Question: In my application i have created a alert dialog with rounded corners issue is it fills the screen by width as the below image.How to avoid that please help me.I have pasted the coding

MainActivity.java
'''
public class MainActivity extends Activity implements OnClickListener{
private static final int ALERT_DIALOG = 1;
Dialog dialog;
Context context;
@Override
public void onCreate( Bundle savedInstanceState )
{
super.onCreate( savedInstanceState );
setContentView( R.layout.activity_main );
Button b = (Button)findViewById(R.id.button1);
b.setOnClickListener(new OnClickListener()
{
@Override
public void onClick(View arg0) {
// TODO Auto-generated method stub
showDialog( ALERT_DIALOG );
}
}
);
}
@TargetApi(Build.VERSION_CODES.HONEYCOMB)
@Override
protected Dialog onCreateDialog( int id ){
if ( id == ALERT_DIALOG )
{
//ContextThemeWrapper ctw = new ContextThemeWrapper( this, R.style.MyTheme );
AlertDialog.Builder builder= new AlertDialog.Builder( this, R.style.MyTheme );
builder.setMessage( "Hello World" )
.setTitle( "Alert Dialog" )
.setIcon( android.R.drawable.ic_dialog_alert )
.setCancelable( false )
.setPositiveButton( "No", new DialogInterface.OnClickListener()
{
public void onClick( DialogInterface dialog, int which )
{
// dialog.dismiss();
}
})
.setNegativeButton( "Yes", new DialogInterface.OnClickListener()
{
public void onClick( DialogInterface dialog, int which )
{
dialog.dismiss();
}
});
dialog = builder.create();
}
if ( dialog1 == null )
{
dialog = super.onCreateDialog( id );
}
return dialog;
}
'''
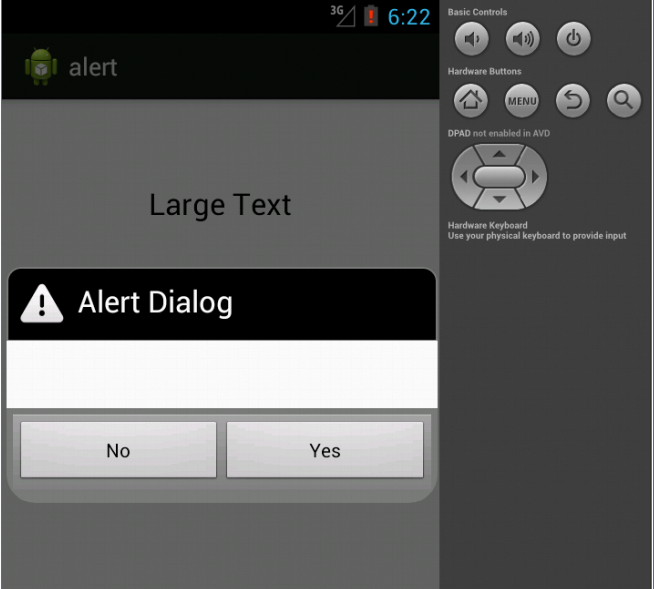
Answer: this may help you... some what a typical hack...
'''
AlertDialog.Builder builder = new AlertDialog.Builder(this);
AlertDialog alertDialog = builder.setPositiveButton("Yes", null)
.setNegativeButton("No", null).setMessage("Message")
.setTitle("Title").create();
DisplayMetrics metrics = alertDialog.getContext().getResources()
.getDisplayMetrics();
final int width = metrics.widthPixels;
alertDialog.setOnShowListener(new DialogInterface.OnShowListener() {
@Override
public void onShow(DialogInterface dialog) {
AlertDialog alertDialog = (AlertDialog) dialog;
View view = alertDialog.getWindow().getDecorView()
.findViewById(android.R.id.content);
FrameLayout.LayoutParams layoutParams = (FrameLayout.LayoutParams) view.getLayoutParams();
layoutParams.width = 4 * width / 5; // 80% of screen
layoutParams.gravity = Gravity.CENTER;
view.setLayoutParams(layoutParams);
alertDialog.getWindow().setBackgroundDrawable(
new ColorDrawable(Color.TRANSPARENT));
}
});
alertDialog.show();
'''